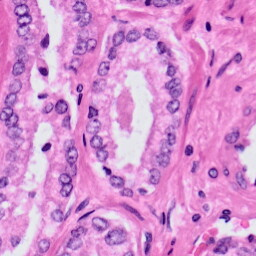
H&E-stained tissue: Prostate